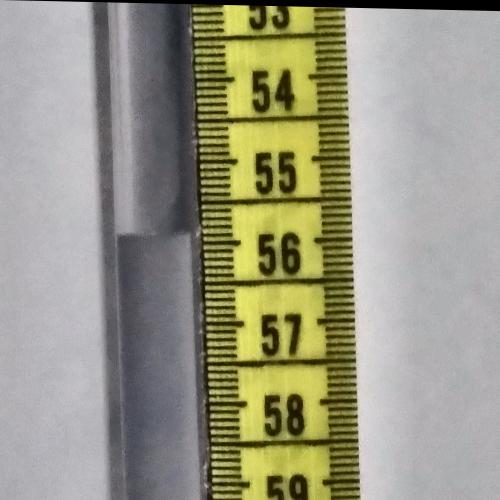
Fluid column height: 55.9 cm